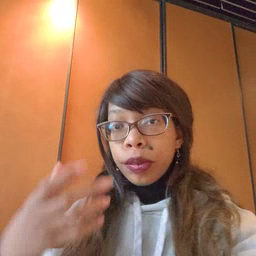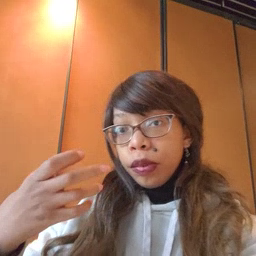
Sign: milk